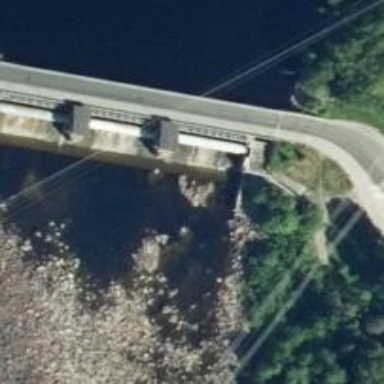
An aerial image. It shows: Dam along waterway.